Question: I have recently setup hMailServer.
I have a domain on godaddy so I am using the MX record given by godaddy. For this example, I am going to say that I am using as the MX Record.
I have added the username and password under SETTINGS > Protocols > SMTP on hMailServer Administrator, and so I have the following configured.

I have added an "inbound" firewall rule that opens up Port 25 to make sure that the port is not being blocked.
I can ping my MX record and it will resolve the IP fine, but yet if I try to use the following telnet command, I am unable to connect
'''
telnet mail.hmailserver.net 25
'''
It tells me it is unable to connect.
Initially I was using a simple client application to test this, and I believed it might have been in my code that was causing the problem, but now I am thinking I have something configured incorrectly.
'''
public static void Main(string[] args)
{
MailMessage message = new MailMessage();
message.From = new MailAddress("fromemail@email.com");
message.To.Add("toEmail@email.com");
message.Subject = "Test Subject";
message.Body = "Test Body";
SmtpClient client = new SmtpClient();
client.Host = "mail.hmailserver.net";
client.Port = 25;
NetworkCredential login = new NetworkCredential("Administrator", "Password");
client.Credentials = login;
try
{
client.Send(message);
}
catch (Exception exception)
{
Console.WriteLine(exception.Message);
}
}
'''
Any ideas if I am doing it incorrectly from the screenshot above? Eventually this will be sending emails from a hosted application in IIS, I am not sure if that makes a difference.
Please Help.
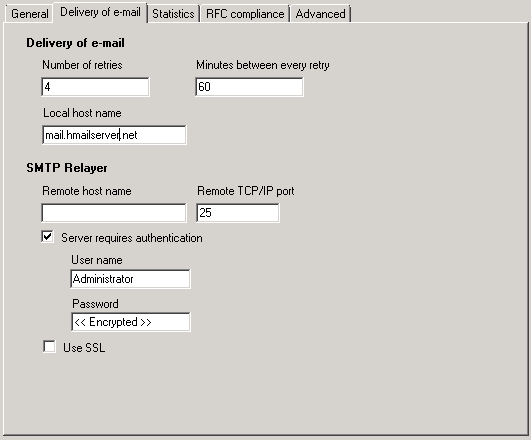
Answer: Maybe your provider has blocked outbound traffic to other SMTP servers than the server of your provider?
Find your providers SMTP server address and test it with that address.